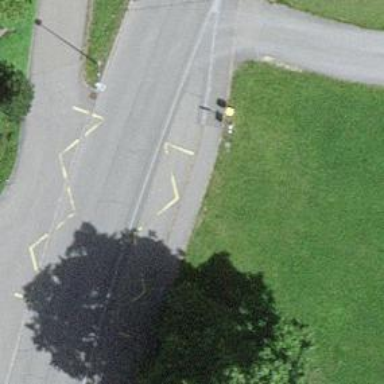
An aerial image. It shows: Bus stop with platform for public transport.